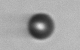
Label: bead